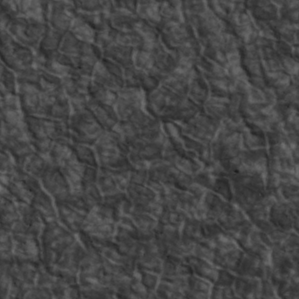
Label: non_frost